Aerial crown-view tile of a tropical tree (Barro Colorado Island, Panama), acquired 20241216:
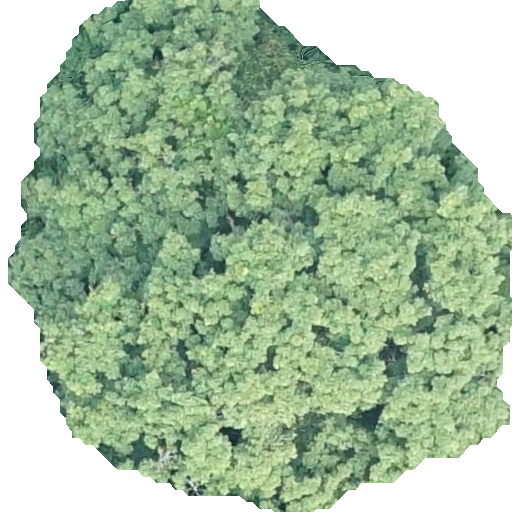
Species: Ceiba pentandra
GBIF accepted scientific name: Ceiba pentandra
Crown area: 289.367 m²